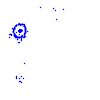
Particle: pion